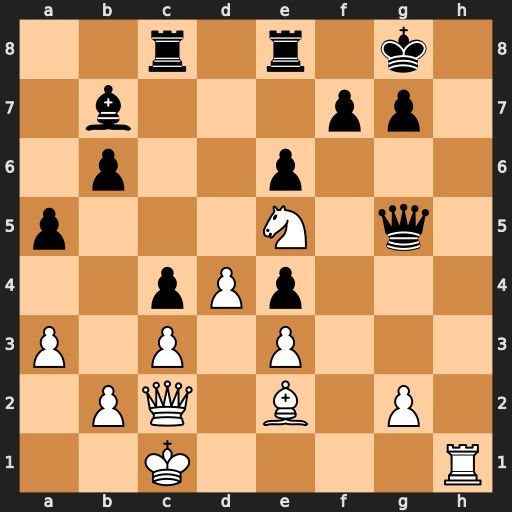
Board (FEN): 2r1r1k1/1b3pp1/1p2p3/p3N1q1/2pPp3/P1P1P3/1PQ1B1P1/2K4R
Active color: w
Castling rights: -
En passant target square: -
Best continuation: Rh8+ Kxh8 Nxf7+ Kg8 Nxg5